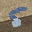
Label: 5